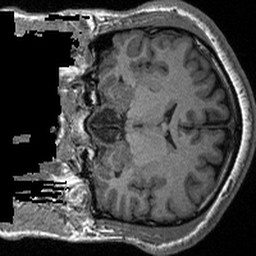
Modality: T1w
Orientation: coronal
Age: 32
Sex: female